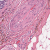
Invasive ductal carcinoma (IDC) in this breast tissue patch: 1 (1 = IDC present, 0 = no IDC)